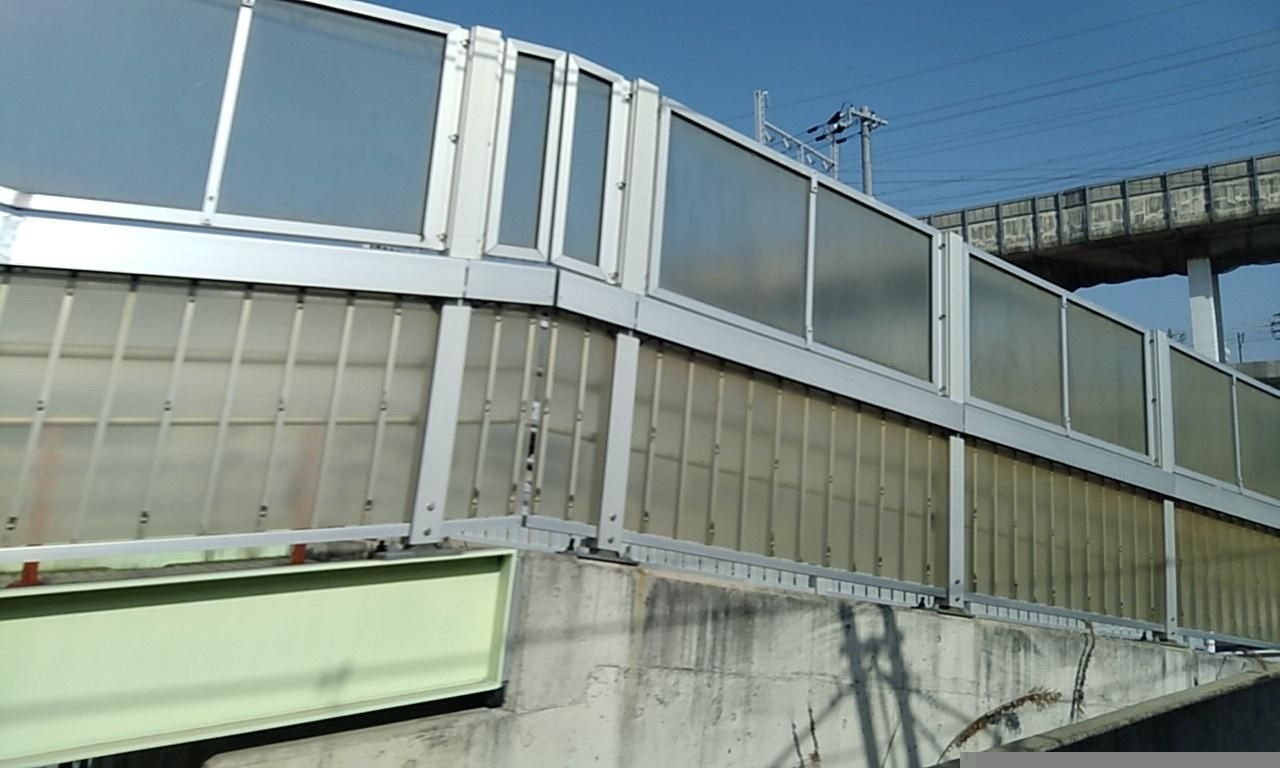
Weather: snowy
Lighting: day
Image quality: good
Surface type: driving surface
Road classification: pedestrian, unclassified
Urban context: urban centre
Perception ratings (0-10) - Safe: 0.57, Lively: 2.67, Beautiful: 0.48, Boring: 6.9, Depressing: 7.51, Wealthy: 1.52